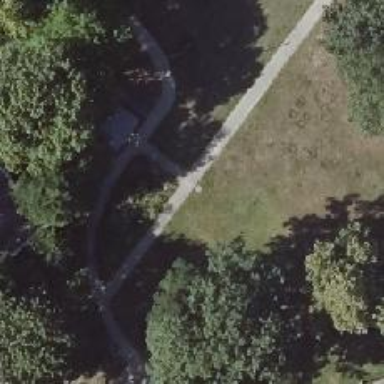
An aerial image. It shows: Compacted footway.